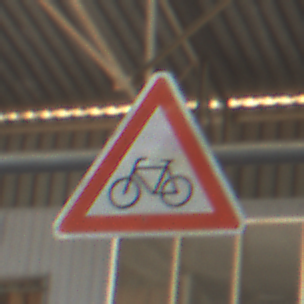
Verkehrszeichen: RadverkehrRechts
Umgebung: Indoor, Urban
Tageszeit: Midday
Wetter: NotSpecified
Licht: Natural
Jahreszeit: NotSpecified
Kontrast: MediumContrast